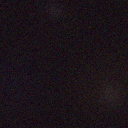
Screen state: off